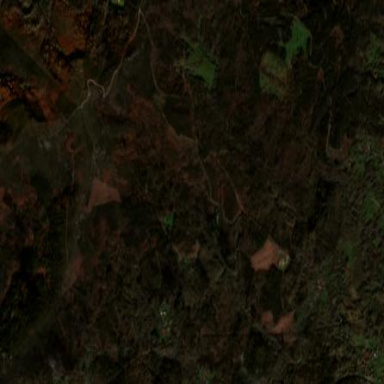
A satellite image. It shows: Mixed leaf-type forest area.